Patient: sex M, age 43
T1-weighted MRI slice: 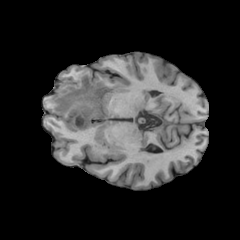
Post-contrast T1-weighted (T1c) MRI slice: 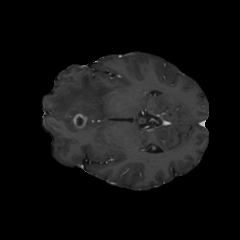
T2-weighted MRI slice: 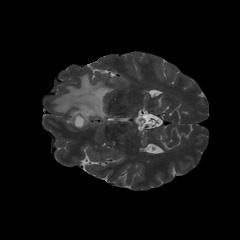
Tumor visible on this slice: yes
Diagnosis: Glioblastoma, IDH-wildtype
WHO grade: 4